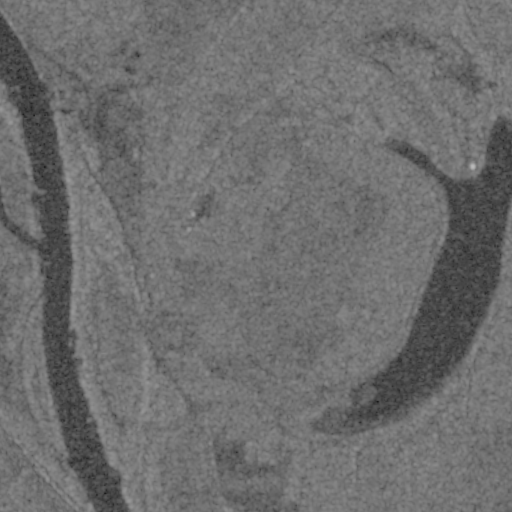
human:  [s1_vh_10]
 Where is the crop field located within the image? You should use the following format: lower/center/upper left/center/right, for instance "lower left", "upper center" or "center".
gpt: The crop field is located in the upper right of the image.
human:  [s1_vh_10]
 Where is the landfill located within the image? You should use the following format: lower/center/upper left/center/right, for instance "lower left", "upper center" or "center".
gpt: There is no landfill in the image.

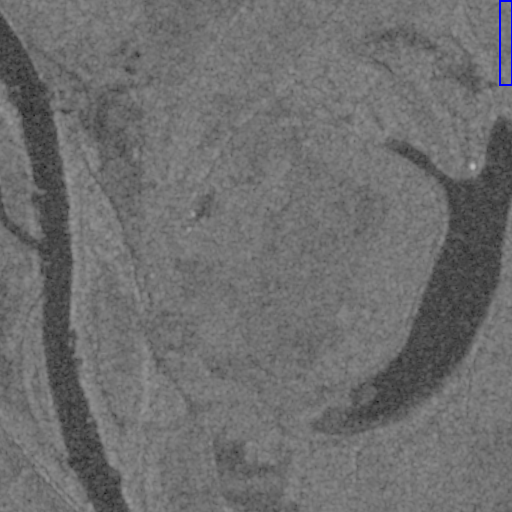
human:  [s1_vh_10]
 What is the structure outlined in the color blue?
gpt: The structure outlined in blue is a crop field.
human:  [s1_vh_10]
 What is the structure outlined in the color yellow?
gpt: There is no yellow outline.